Question: I need to display two buttons in one row, but if the first button takes full width (if no room) then the second button must be shifted down (not overlap/flattened).
I tried the following code:
'''
<?xml version="1.0" encoding="utf-8"?>
<LinearLayout xmlns:android="http://schemas.android.com/apk/res/android"
android:layout_width="fill_parent"
android:layout_height="fill_parent"
android:orientation="vertical" >
<LinearLayout
android:orientation="horizontal"
android:layout_width="fill_parent"
android:layout_height="fill_parent">
<Button
android:layout_width="wrap_content"
android:layout_height="wrap_content"
android:text="Buttonttttttttttttttttttttsdfssdfsdfsdf"
android:id="@+id/button"/>
<Button
android:layout_width="wrap_content"
android:layout_height="wrap_content"
android:text="New Button"
android:id="@+id/button2"/>
</LinearLayout>
</LinearLayout>
'''
but have the following problem:

Could you please help, how to solve this problem? Maybe using a RelativeLayout?
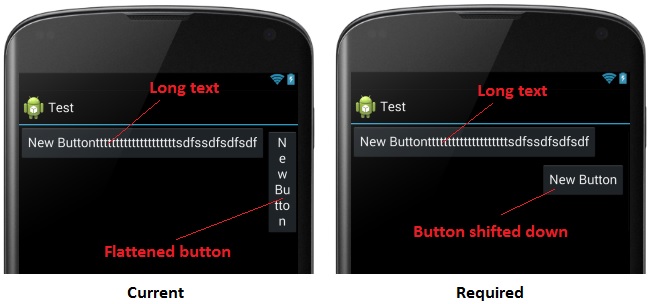
Answer: I had a similar query as yours. And this is the solution that I ended up using.
'''
import java.util.ArrayList;
import java.util.Collection;
import java.util.List;
import android.content.Context;
import android.content.res.TypedArray;
import android.util.AttributeSet;
import android.view.View;
import android.view.ViewGroup;
public class WritingLayout extends ViewGroup
{
private int[] rowHeights;
public WritingLayout(Context context, AttributeSet attrs)
{
super(context, attrs);
}
@Override
protected void onMeasure(int widthMeasureSpec, int heightMeasureSpec)
{
int widthMode = MeasureSpec.getMode(widthMeasureSpec);
int heightMode = MeasureSpec.getMode(heightMeasureSpec);
int maxInternalWidth = MeasureSpec.getSize(widthMeasureSpec) - getHorizontalPadding();
int maxInternalHeight = MeasureSpec.getSize(heightMeasureSpec) - getVerticalPadding();
List<RowMeasurement> rows = new ArrayList<RowMeasurement>();
RowMeasurement currentRow = null;
for (View child : getLayoutChildren())
{
LayoutParams childLayoutParams = (LayoutParams)child.getLayoutParams();
int childWidthSpec = createChildMeasureSpec(childLayoutParams.width, maxInternalWidth, widthMode);
int childHeightSpec = createChildMeasureSpec(childLayoutParams.height, maxInternalHeight, heightMode);
child.measure(childWidthSpec, childHeightSpec);
int childWidth = child.getMeasuredWidth();
int childHeight = child.getMeasuredHeight();
if ((currentRow == null) || currentRow.isWouldExceedMax(childWidth))
{
currentRow = new RowMeasurement(maxInternalWidth, widthMode);
rows.add(currentRow);
}
currentRow.addChildDimensions(childWidth, childHeight);
}
int longestRowWidth = 0;
int totalRowHeight = 0;
int rowCount = rows.size();
this.rowHeights = new int[rowCount];
for (int rowIndex = 0; rowIndex < rowCount; rowIndex++)
{
RowMeasurement row = rows.get(rowIndex);
int rowHeight = row.getHeight();
this.rowHeights[rowIndex] = rowHeight;
totalRowHeight = totalRowHeight + rowHeight;
longestRowWidth = Math.max(longestRowWidth, row.getWidth());
}
setMeasuredDimension((widthMode == MeasureSpec.EXACTLY) ? MeasureSpec.getSize(widthMeasureSpec) : (longestRowWidth + getHorizontalPadding()), (heightMode == MeasureSpec.EXACTLY) ? MeasureSpec.getSize(heightMeasureSpec) : (totalRowHeight + getVerticalPadding()));
}
private int createChildMeasureSpec(int childLayoutParam, int max, int parentMode)
{
int spec;
if (childLayoutParam == ViewGroup.LayoutParams.FILL_PARENT)
spec = MeasureSpec.makeMeasureSpec(max, MeasureSpec.EXACTLY);
else if (childLayoutParam == ViewGroup.LayoutParams.WRAP_CONTENT)
spec = MeasureSpec.makeMeasureSpec(max, ((parentMode == MeasureSpec.UNSPECIFIED) ? MeasureSpec.UNSPECIFIED : MeasureSpec.AT_MOST));
else
spec = MeasureSpec.makeMeasureSpec(childLayoutParam, MeasureSpec.EXACTLY);
return spec;
}
@Override
protected LayoutParams generateDefaultLayoutParams()
{
return new LayoutParams();
}
@Override
protected boolean checkLayoutParams(ViewGroup.LayoutParams layoutParams)
{
return (layoutParams instanceof LayoutParams);
}
@Override
public LayoutParams generateLayoutParams(AttributeSet attrs)
{
return new LayoutParams(getContext(), attrs);
}
@Override
protected ViewGroup.LayoutParams generateLayoutParams(ViewGroup.LayoutParams p)
{
return new LayoutParams(p);
}
@Override
protected void onLayout(boolean changed, int leftPosition, int topPosition, int rightPosition, int bottomPosition)
{
int widthOffset = getMeasuredWidth() - getPaddingRight();
int x = getPaddingLeft();
int y = getPaddingTop();
int rowIndex = 0;
for (View child : getLayoutChildren())
{
int childWidth = child.getMeasuredWidth();
int childHeight = child.getMeasuredHeight();
LayoutParams layoutParams = (LayoutParams)child.getLayoutParams();
if ((x + childWidth) > widthOffset)
{
x = getPaddingLeft()+rightPosition-childWidth;
y = y + this.rowHeights[rowIndex];
rowIndex = rowIndex + 1;
}
int _y;
if (layoutParams.centerVertical)
_y = y + ((this.rowHeights[rowIndex] - childHeight) / 2);
else
_y = y;
child.layout(x, _y, x + childWidth, _y + childHeight);
x = x + childWidth;
}
}
private Collection<View> getLayoutChildren()
{
int count = getChildCount();
Collection<View> children = new ArrayList<View>(count);
for (int index = 0; index < count; index++)
{
View child = getChildAt(index);
if (child.getVisibility() != View.GONE)
children.add(child);
}
return children;
}
private int getVerticalPadding()
{
return getPaddingTop() + getPaddingBottom();
}
private int getHorizontalPadding()
{
return getPaddingLeft() + getPaddingRight();
}
public static class LayoutParams extends MarginLayoutParams
{
boolean centerVertical;
public LayoutParams()
{
this(ViewGroup.LayoutParams.MATCH_PARENT, ViewGroup.LayoutParams.MATCH_PARENT);
}
public LayoutParams(int width, int height)
{
super(width, height);
setCenterVertical(false);
}
public LayoutParams(Context context, AttributeSet attrs)
{
super(context, attrs);
TypedArray attributes = context.obtainStyledAttributes(attrs, new int[] { android.R.attr.layout_centerVertical });
setCenterVertical(attributes.getBoolean(0, false));
attributes.recycle();
}
public LayoutParams(ViewGroup.LayoutParams source)
{
super(source);
}
public LayoutParams(MarginLayoutParams source)
{
super(source);
}
public LayoutParams(LayoutParams source)
{
this(source.width, source.height);
}
public void setCenterVertical(boolean centerVertical)
{
this.centerVertical = centerVertical;
}
}
private static class RowMeasurement
{
private int maxWidth;
private int widthMode;
private int width;
private int height;
RowMeasurement(int maxWidth, int widthMode)
{
this.maxWidth = maxWidth;
this.widthMode = widthMode;
}
int getWidth()
{
return this.width;
}
int getHeight()
{
return this.height;
}
boolean isWouldExceedMax(int childWidth)
{
return ((this.widthMode != MeasureSpec.UNSPECIFIED) && (getNewWidth(childWidth) > this.maxWidth));
}
void addChildDimensions(int childWidth, int childHeight)
{
this.width = getNewWidth(childWidth);
this.height = Math.max(this.height, childHeight);
}
private int getNewWidth(int childWidth)
{
return ((this.width == 0) ? childWidth : (this.width + childWidth));
}
}
}
'''
Use this WritingLayout instead of the layout that you are using now.